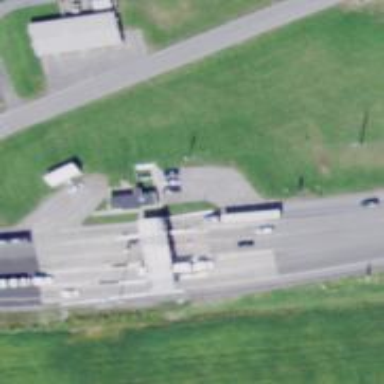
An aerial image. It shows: Toll gantry on the road.